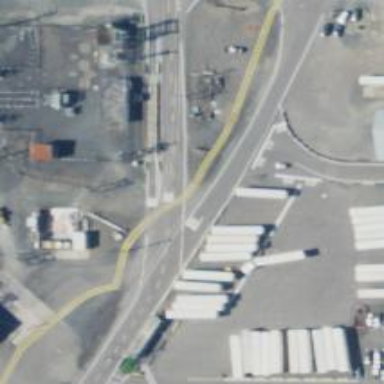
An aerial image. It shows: Level crossing along the railway.